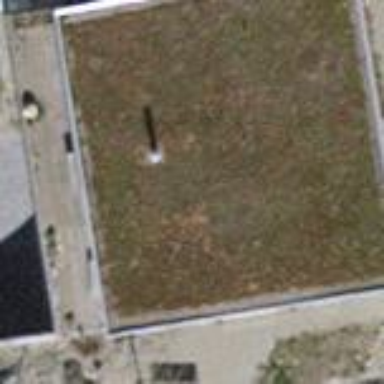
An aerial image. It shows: Detached building with flat roof.